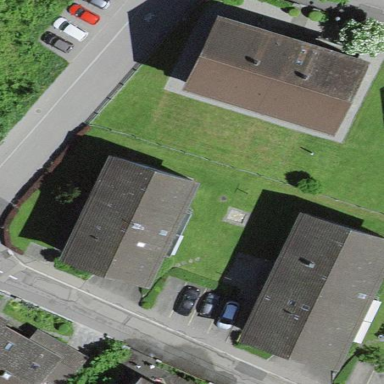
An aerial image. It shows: Gabled roof on building that houses apartments.